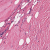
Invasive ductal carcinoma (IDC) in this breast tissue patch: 0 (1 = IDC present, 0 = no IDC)